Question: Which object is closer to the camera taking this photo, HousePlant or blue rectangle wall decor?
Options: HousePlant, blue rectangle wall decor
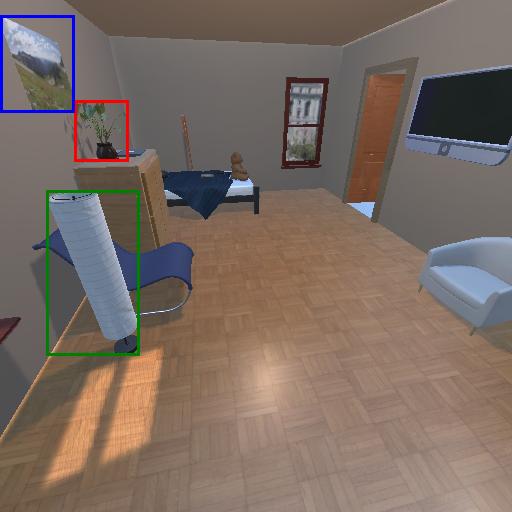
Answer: HousePlant